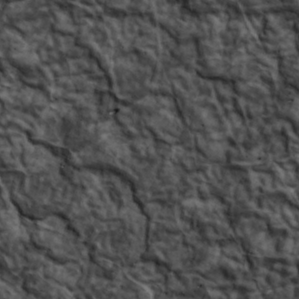
Label: non_frost